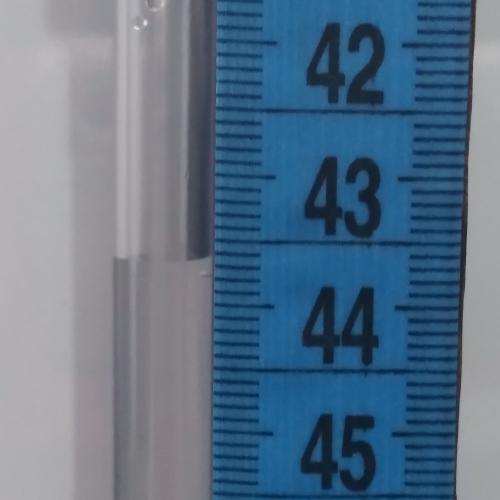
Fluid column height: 43.6 cm